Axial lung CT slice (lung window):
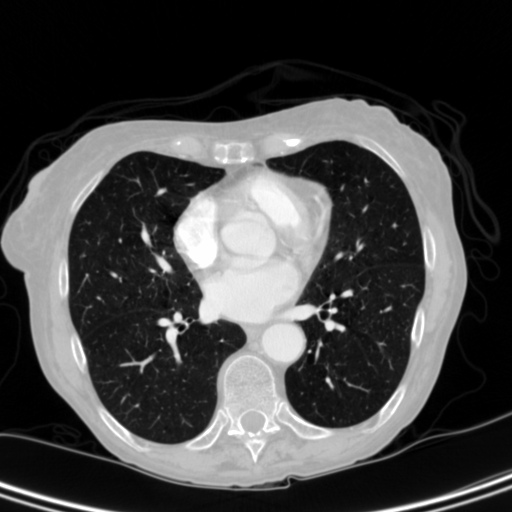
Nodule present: no